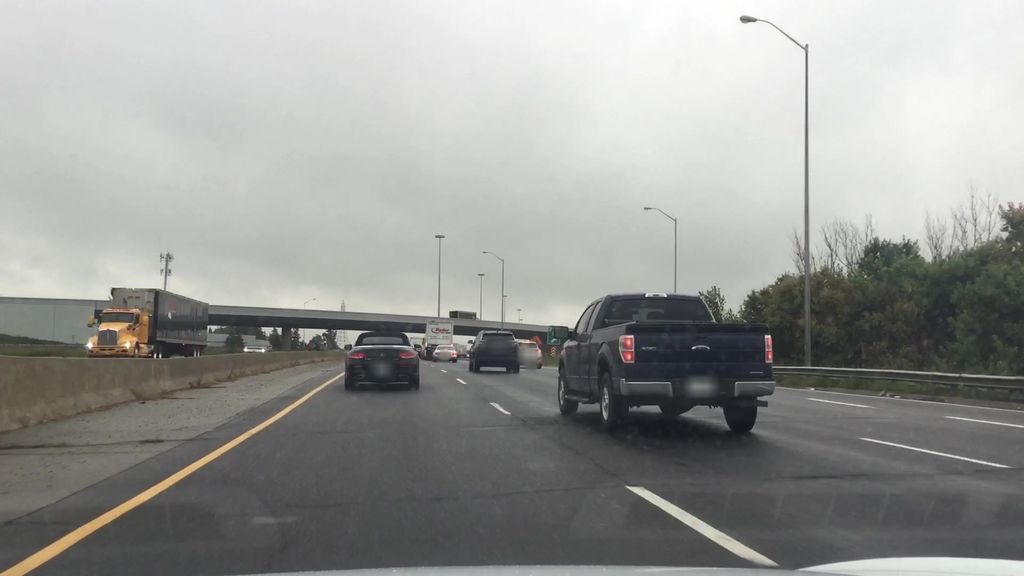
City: kitchener-waterloo